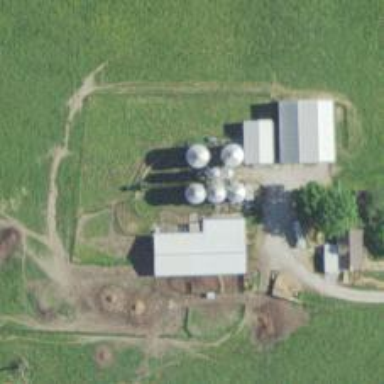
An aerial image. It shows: Silo.